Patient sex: M
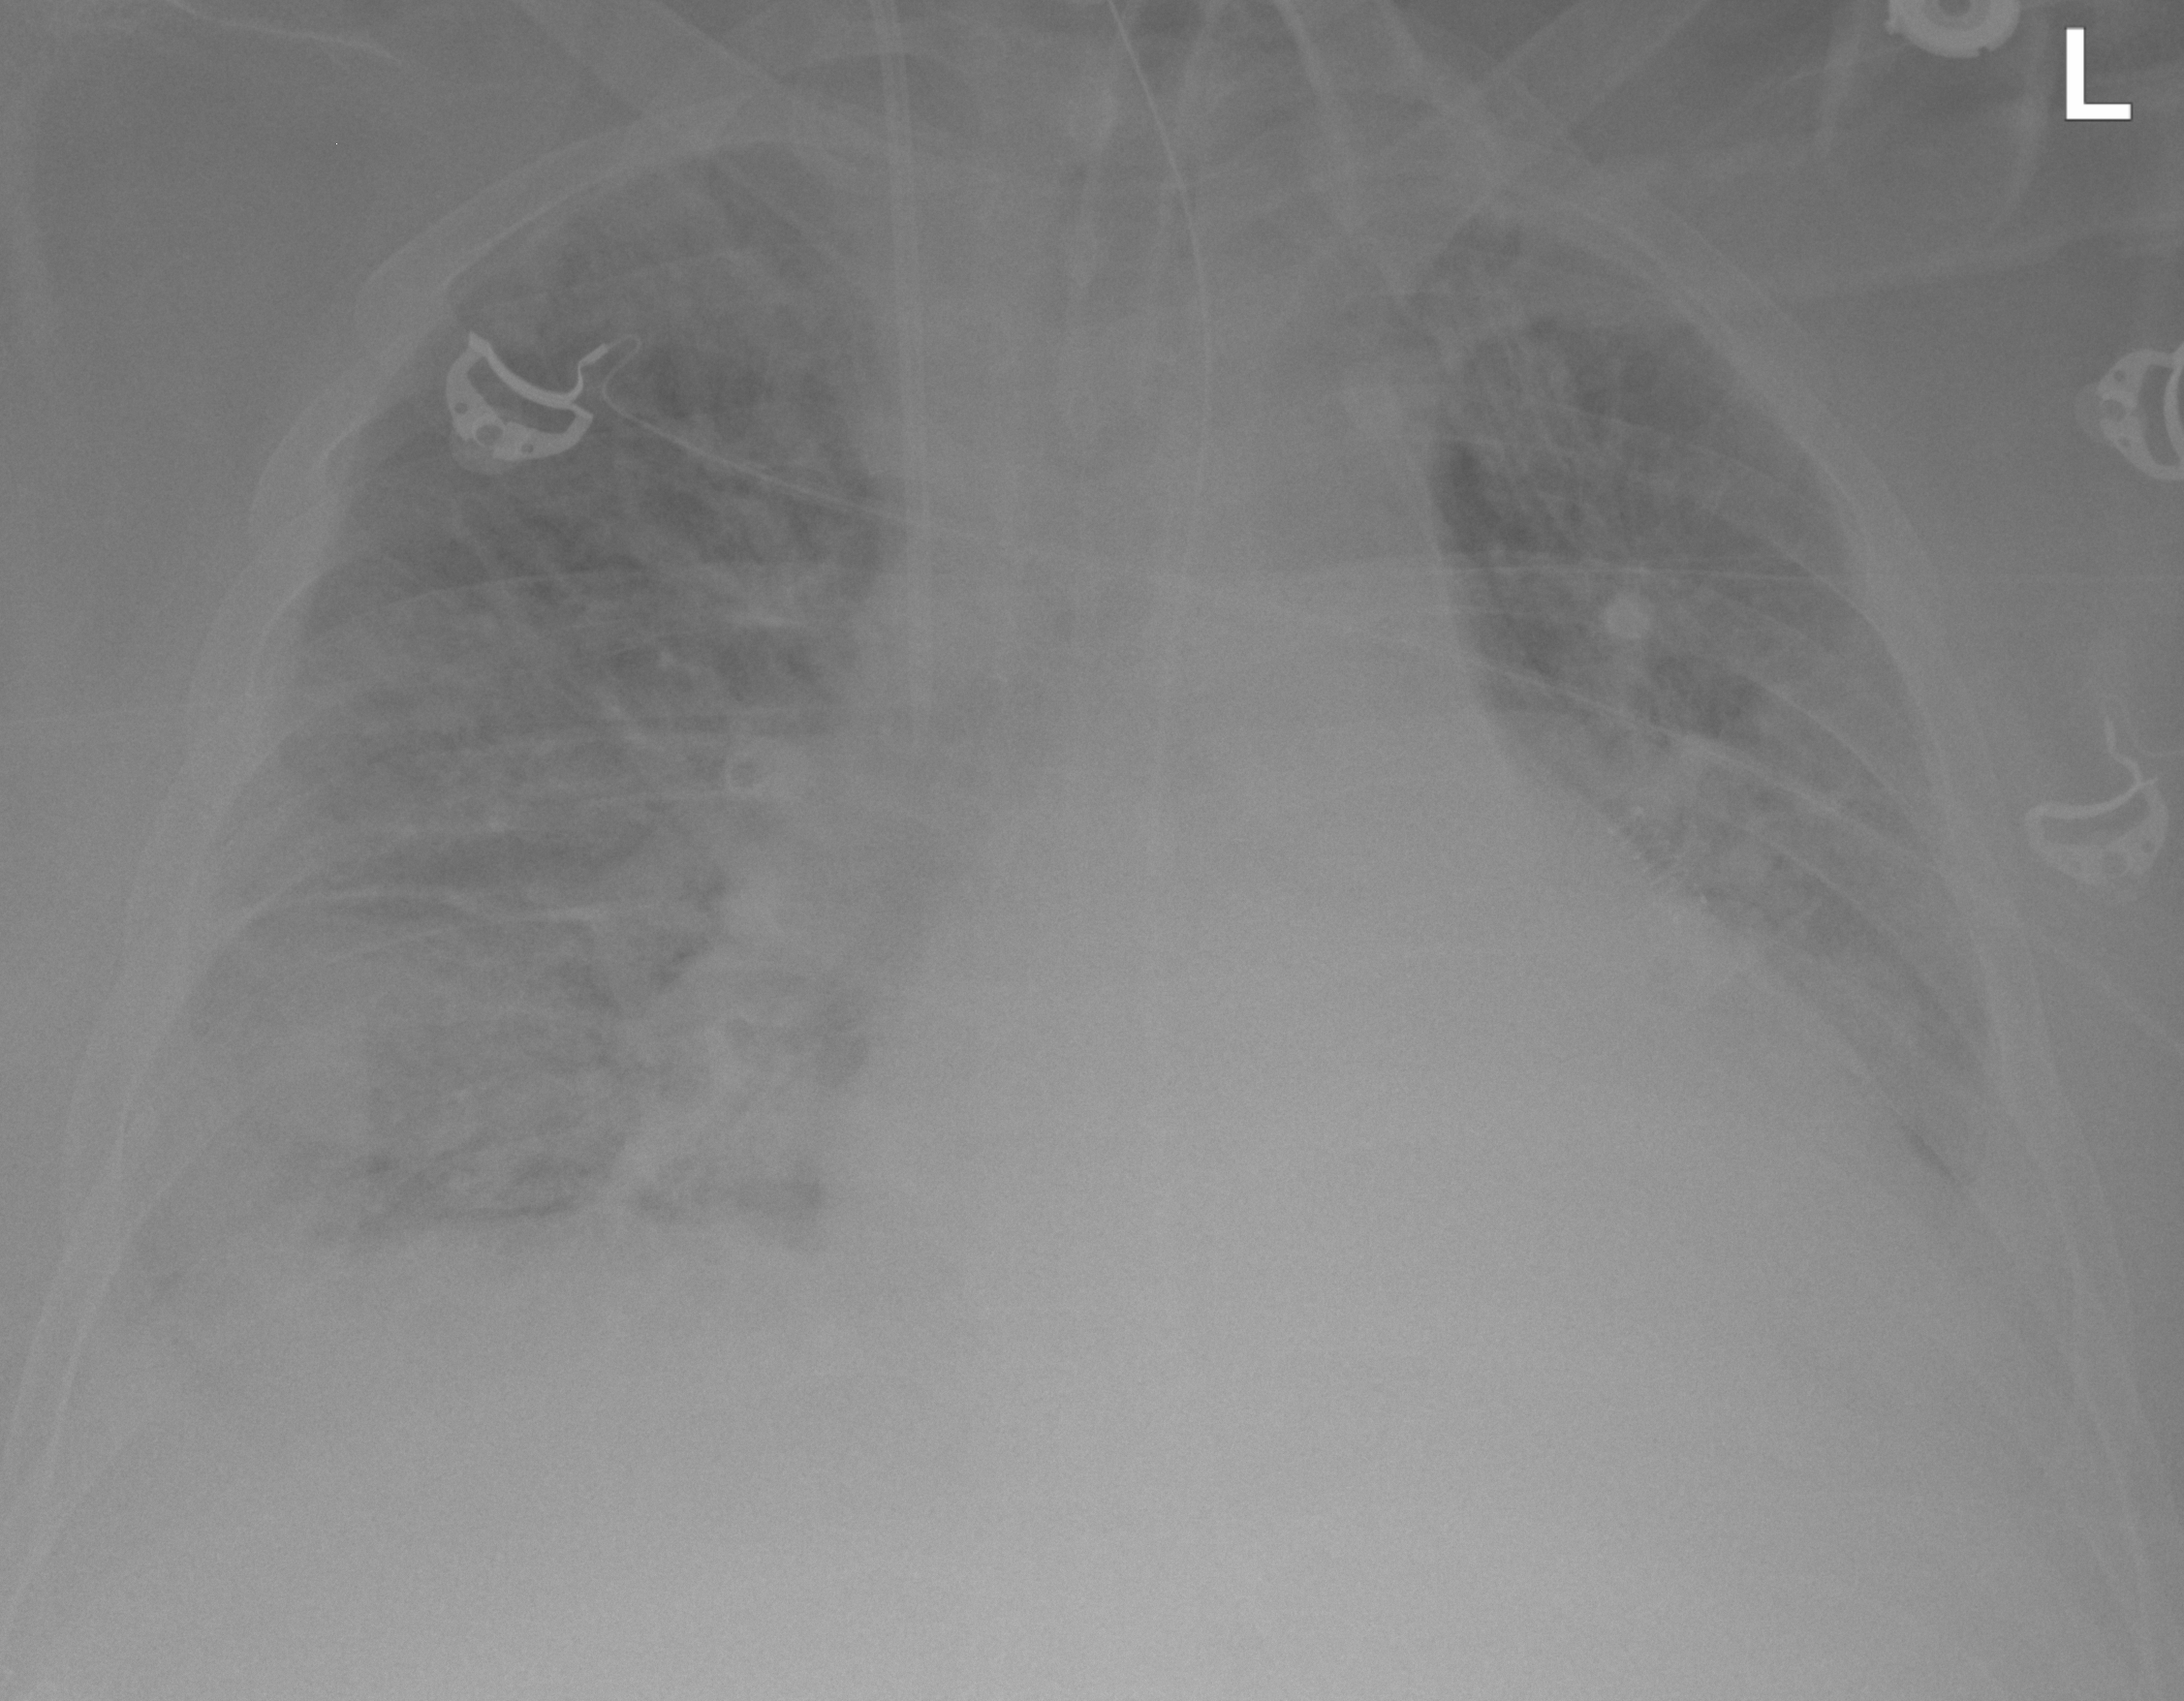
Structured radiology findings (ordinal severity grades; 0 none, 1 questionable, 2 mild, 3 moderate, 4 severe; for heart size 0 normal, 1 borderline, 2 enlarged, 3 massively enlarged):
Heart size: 2
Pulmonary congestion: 2
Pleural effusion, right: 1
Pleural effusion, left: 2
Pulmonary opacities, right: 2
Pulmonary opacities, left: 2
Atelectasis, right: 2
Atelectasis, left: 2